Field crop: maize
Growth stage: 2
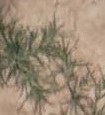
Species: salsola